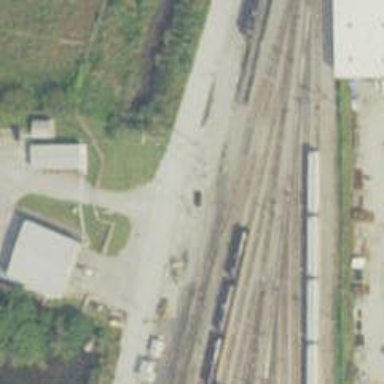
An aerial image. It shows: Railway yard in service.